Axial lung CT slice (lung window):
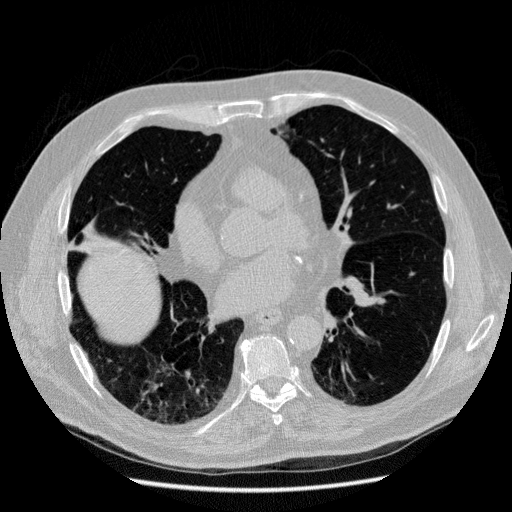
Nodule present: no